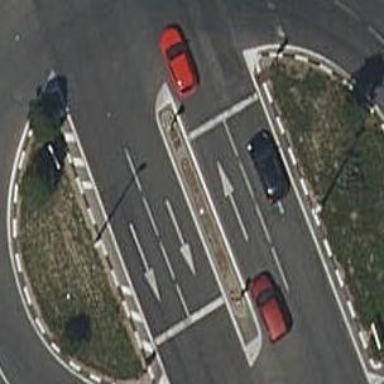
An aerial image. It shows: Traffic calming island.